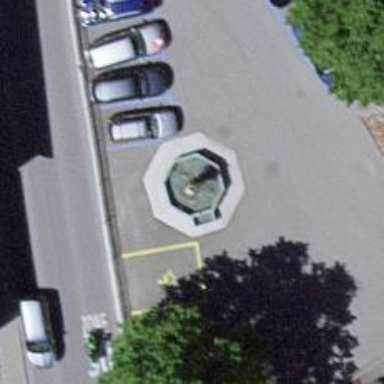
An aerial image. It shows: Fountain.